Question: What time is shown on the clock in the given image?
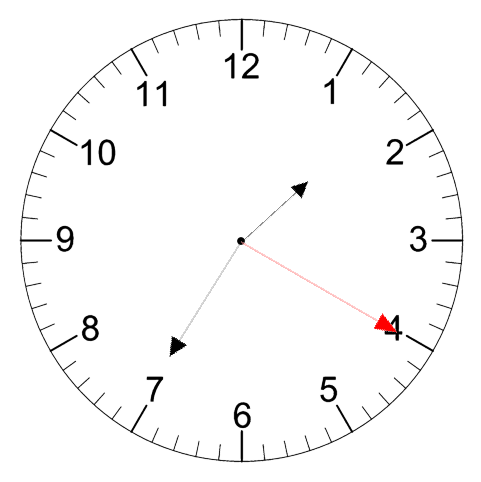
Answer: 01:35:20